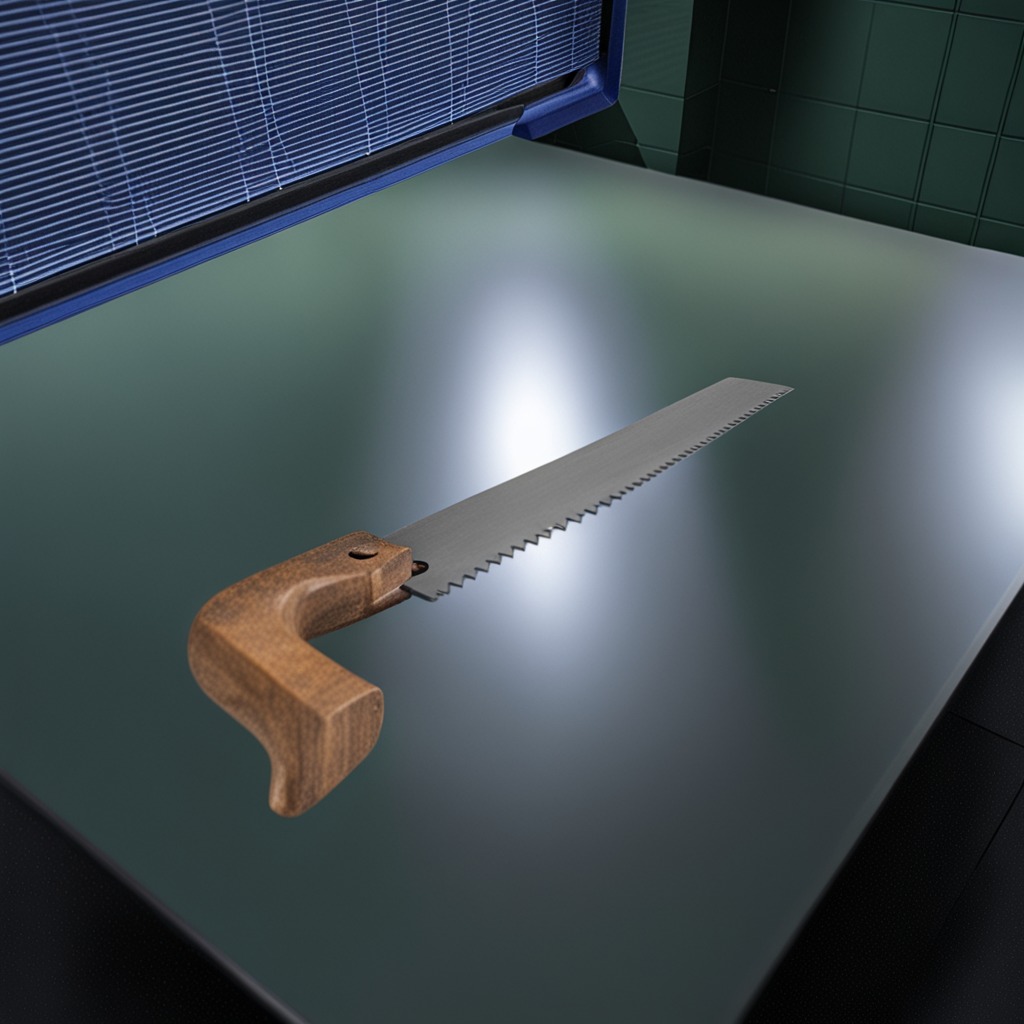
A handheld metal saw lies on the clean empty table in a railway signal maintenance room lit by harsh overhead fluorescents.